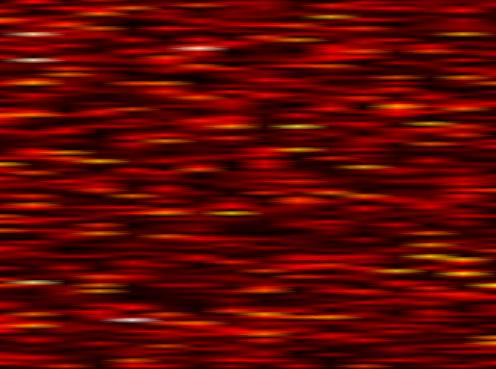
Label: UFMC